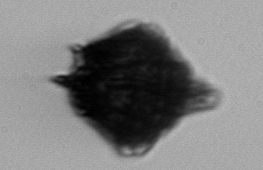
Label: Gonyaulax